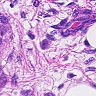
Metastatic tissue present: yes